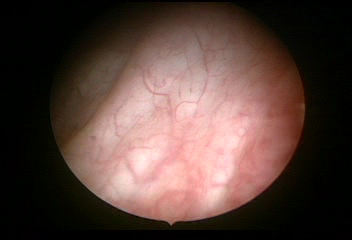
Modality: WLC
Class: Normal mucosa
Bladder cancer association: No